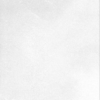
Label: dusty